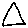
Label: triangle